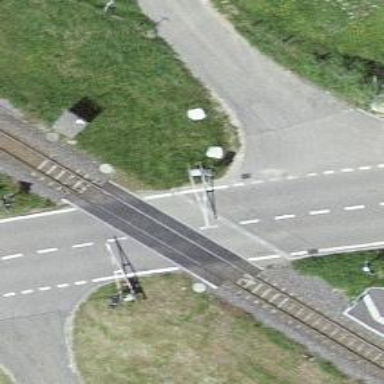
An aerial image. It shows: Railway level crossing.